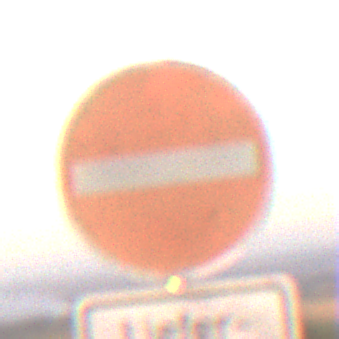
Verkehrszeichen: VerbotDerEinfahrt
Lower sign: BesondereFahrzeugeUndTransportgueter5
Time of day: SunriseSunset
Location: Outdoor (Nature)
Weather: Clear
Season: NotSpecified
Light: Natural